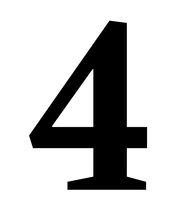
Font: LibreCaslonText_Bold